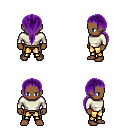
a pixel art fantasy rpg character, male body template, human, dark skin, white long-sleeve shirt, gold greaves, purple ponytail hairstyle, four views (front, back, left, right), 2x2 character sprite sheet, small pixel art, hard edges, no anti-aliasing